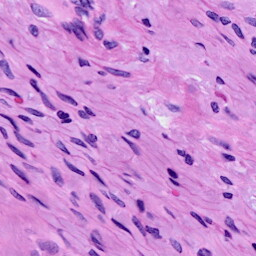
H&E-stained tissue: Cervix